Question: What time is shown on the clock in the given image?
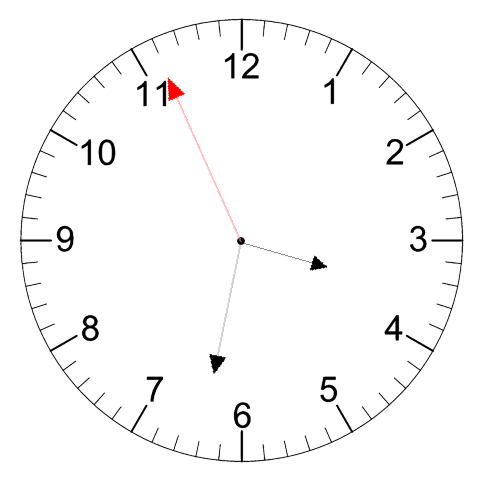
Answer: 03:31:56